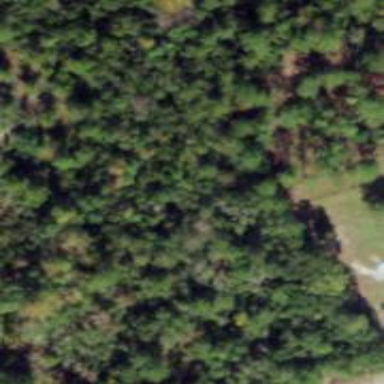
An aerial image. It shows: Mixed woodland area with various types of leaves.